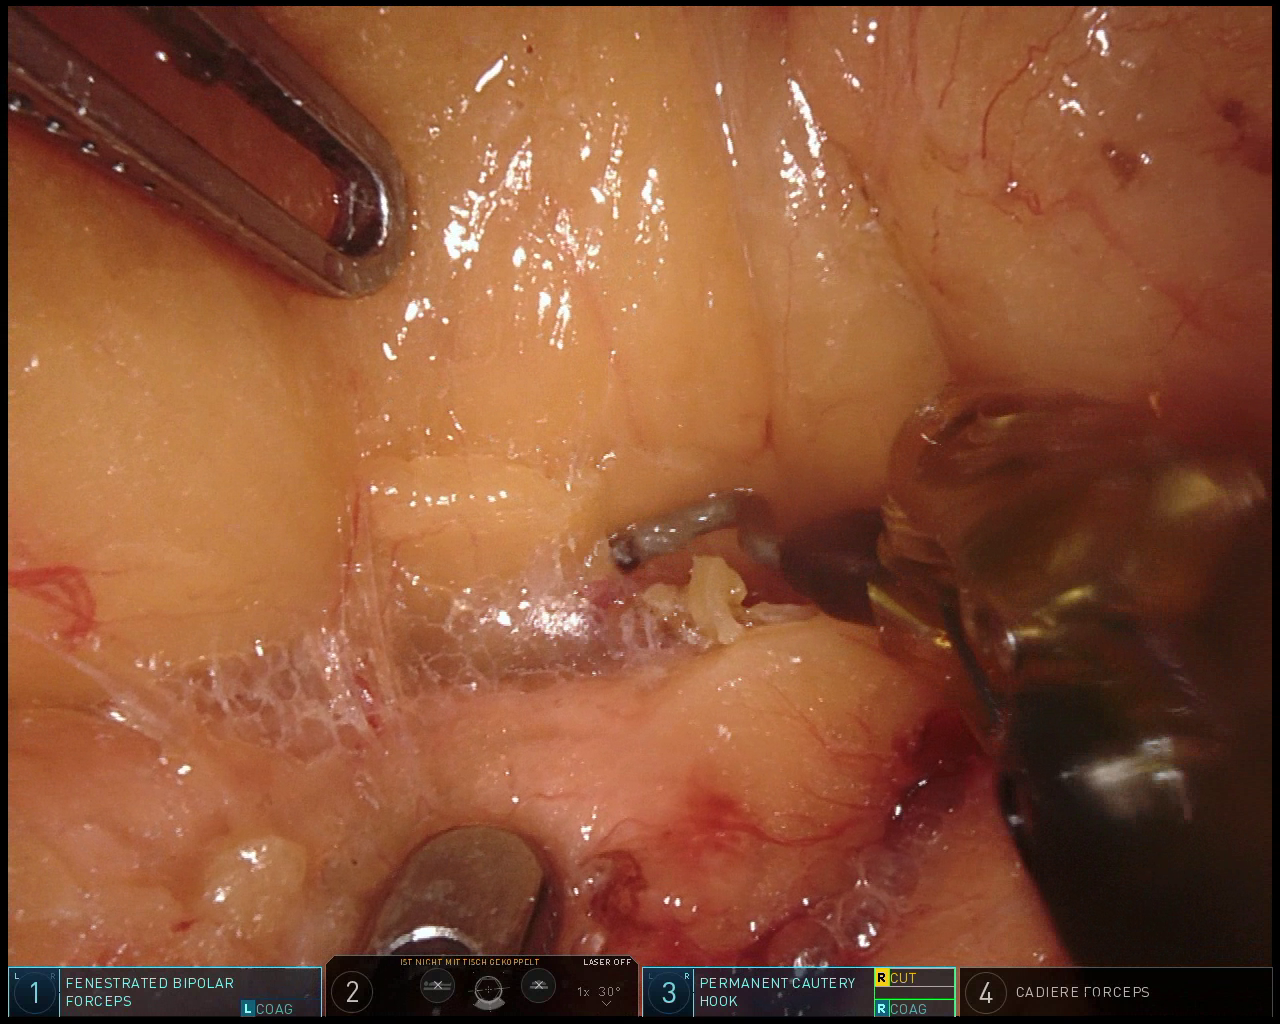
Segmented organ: pancreas
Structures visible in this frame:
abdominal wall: no
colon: no
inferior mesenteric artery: no
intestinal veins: no
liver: no
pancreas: yes
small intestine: no
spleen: no
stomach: no
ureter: no
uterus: no
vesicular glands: no